Interaction volume radius: 5 \u00c5
Interaction volume height: 20 \u00c5
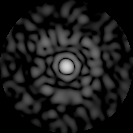
Disorder parameter: 0.8644